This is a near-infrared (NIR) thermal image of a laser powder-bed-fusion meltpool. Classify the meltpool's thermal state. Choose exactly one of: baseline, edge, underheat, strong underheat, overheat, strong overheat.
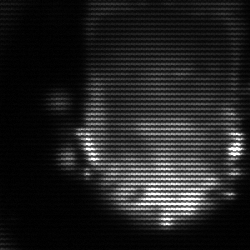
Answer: baseline